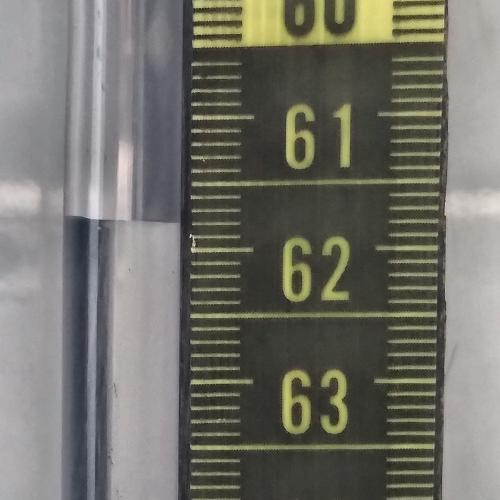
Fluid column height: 61.8 cm